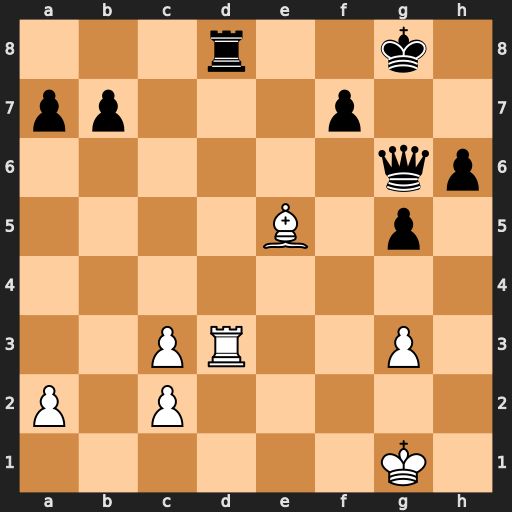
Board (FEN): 3r2k1/pp3p2/6qp/4B1p1/8/2PR2P1/P1P5/6K1
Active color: w
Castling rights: -
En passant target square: -
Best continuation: Rxd8+ Kh7 Rh8#